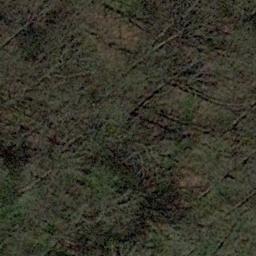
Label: forest